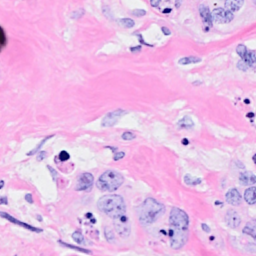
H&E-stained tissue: Breast